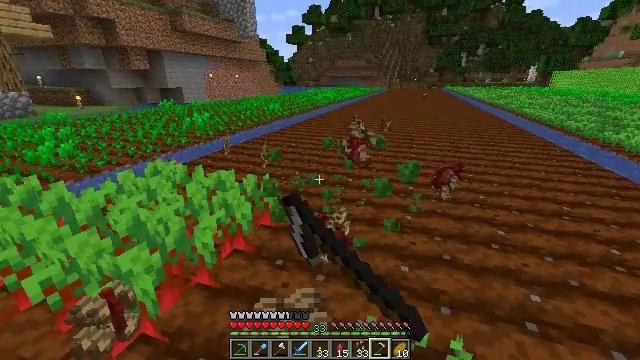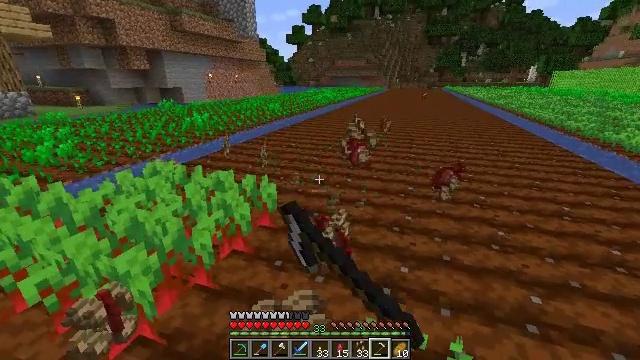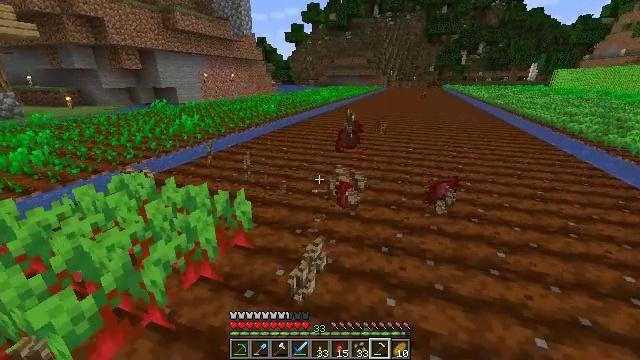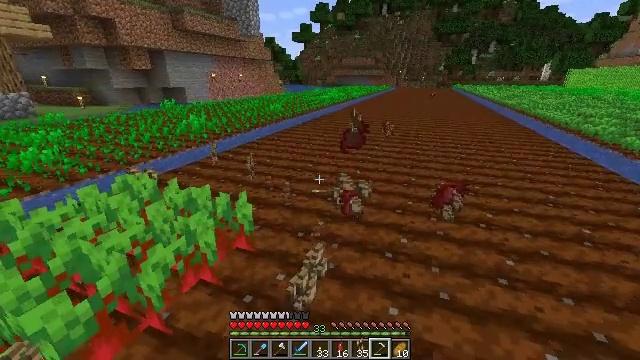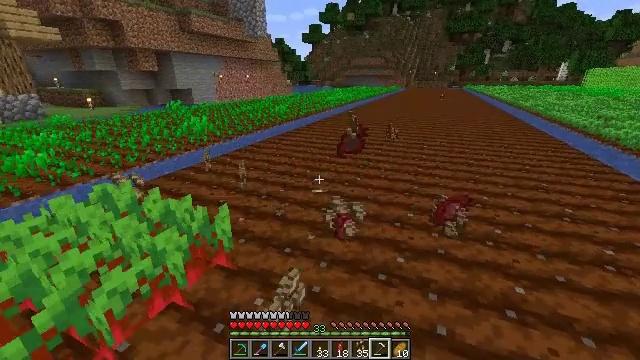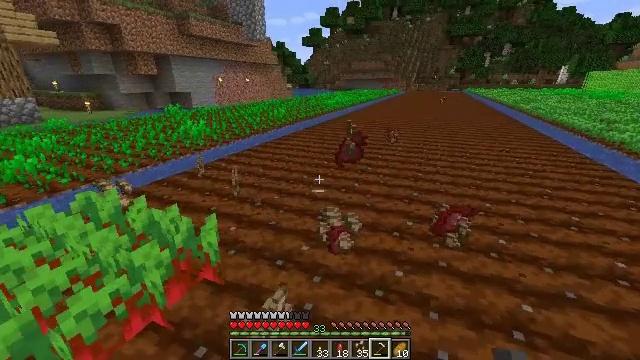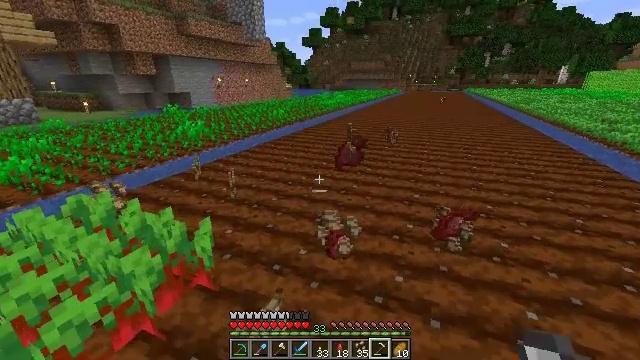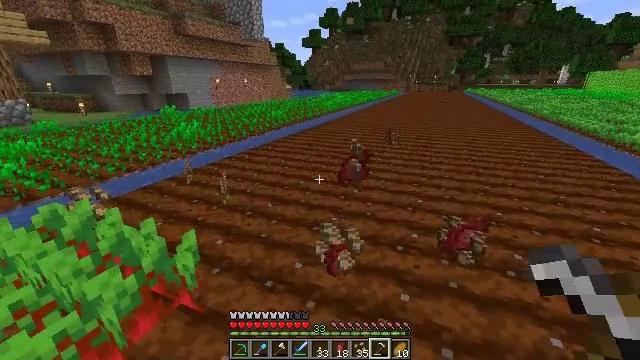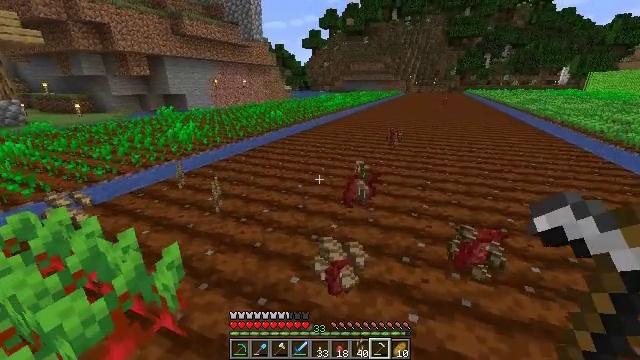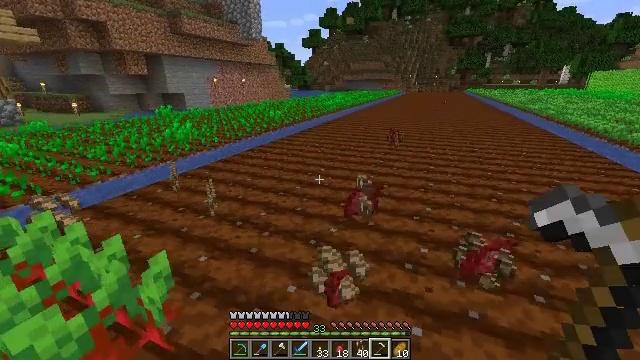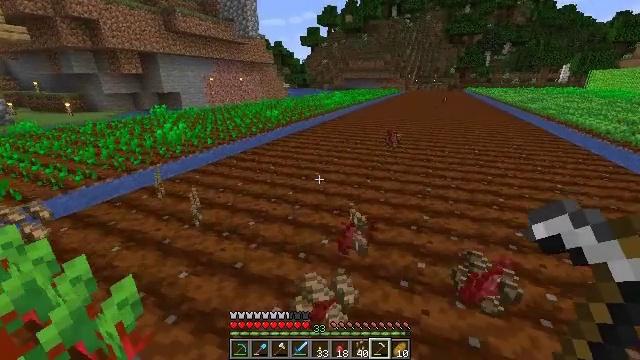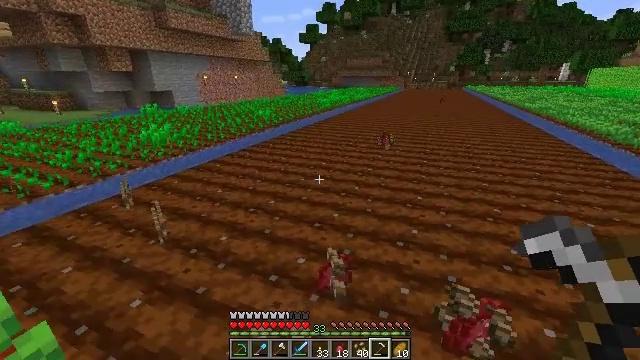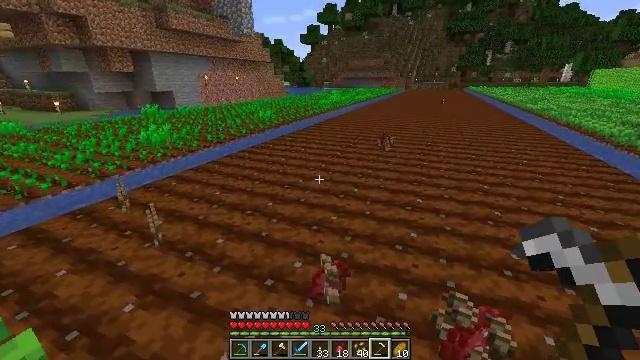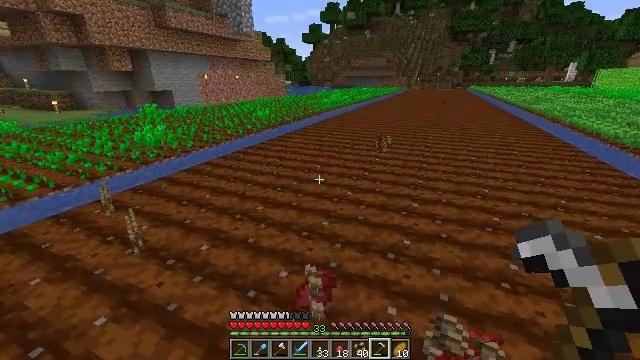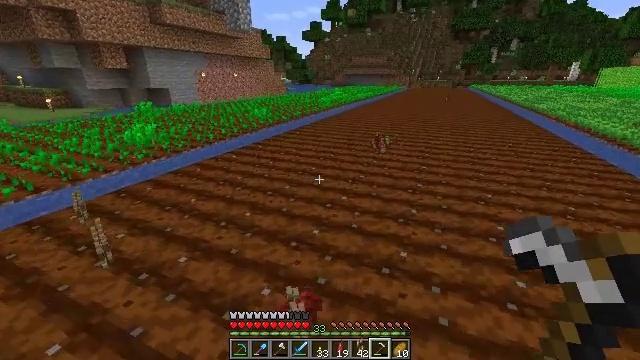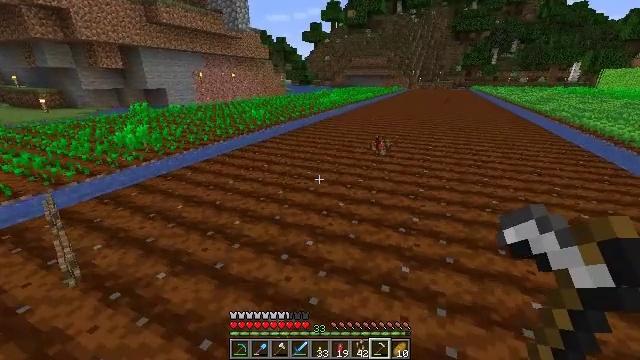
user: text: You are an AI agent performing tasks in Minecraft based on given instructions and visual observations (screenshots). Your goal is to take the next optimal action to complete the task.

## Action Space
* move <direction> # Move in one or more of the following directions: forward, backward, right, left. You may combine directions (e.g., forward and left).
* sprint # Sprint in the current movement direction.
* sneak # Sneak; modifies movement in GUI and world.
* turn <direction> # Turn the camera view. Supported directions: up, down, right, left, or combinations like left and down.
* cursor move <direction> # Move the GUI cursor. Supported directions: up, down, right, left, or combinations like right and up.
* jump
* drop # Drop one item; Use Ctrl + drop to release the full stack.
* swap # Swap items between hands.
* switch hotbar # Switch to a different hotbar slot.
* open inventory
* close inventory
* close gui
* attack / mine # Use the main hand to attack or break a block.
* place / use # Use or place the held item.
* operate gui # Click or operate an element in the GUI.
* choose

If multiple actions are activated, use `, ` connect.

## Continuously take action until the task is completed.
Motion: motion action
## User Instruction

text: Harvest the mature beetroots.
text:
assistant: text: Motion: move forward and move right
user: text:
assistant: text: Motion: move forward and move right
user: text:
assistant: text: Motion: move forward and move right, turn left
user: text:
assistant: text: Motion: move forward and move right, turn left
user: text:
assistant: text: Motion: move forward
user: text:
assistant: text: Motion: move forward
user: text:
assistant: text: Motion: move forward
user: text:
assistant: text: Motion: move forward
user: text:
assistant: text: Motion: move forward and move right
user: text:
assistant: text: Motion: move forward and move right
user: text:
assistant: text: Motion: move forward and move right
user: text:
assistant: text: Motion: move forward and move right
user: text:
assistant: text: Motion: move forward
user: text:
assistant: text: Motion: move forward
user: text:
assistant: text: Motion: move forward
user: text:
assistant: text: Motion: move forward
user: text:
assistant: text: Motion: move forward
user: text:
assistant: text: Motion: move forward
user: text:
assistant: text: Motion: move forward, turn right
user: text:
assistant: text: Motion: move forward, turn right
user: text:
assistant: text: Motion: move forward, turn right
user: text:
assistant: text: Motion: move forward, turn right
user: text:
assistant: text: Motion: move forward, turn right
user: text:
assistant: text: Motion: move forward
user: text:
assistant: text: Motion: move forward
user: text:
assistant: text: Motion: move forward
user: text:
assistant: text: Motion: move forward
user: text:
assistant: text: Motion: move forward
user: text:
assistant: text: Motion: move forward
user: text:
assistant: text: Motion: move forward and move right